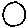
Label: circle